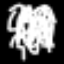
Label: octagon